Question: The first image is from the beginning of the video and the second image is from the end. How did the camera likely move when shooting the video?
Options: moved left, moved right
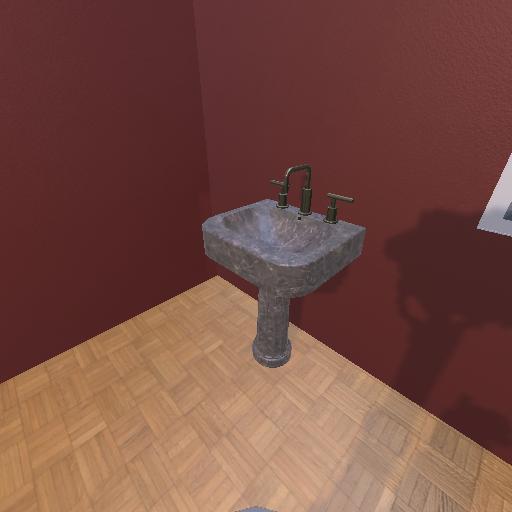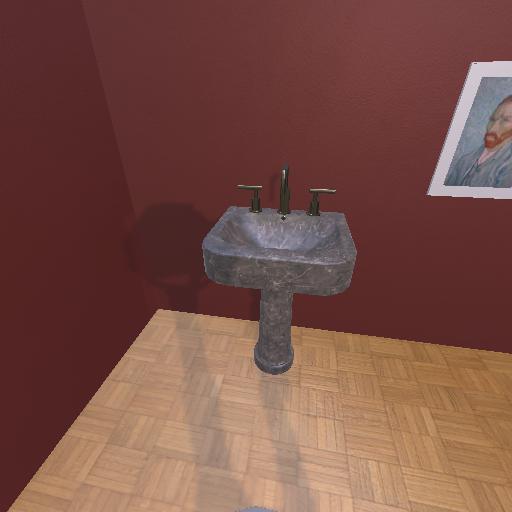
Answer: moved left